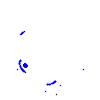
Particle: electron